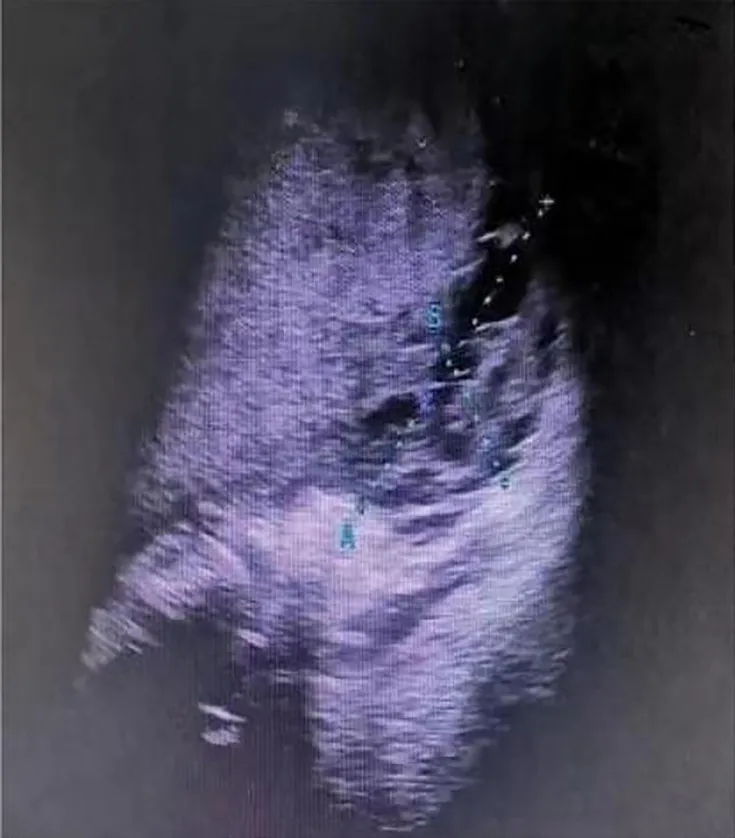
Obstetric ultrasound of the patient before cesarean section.
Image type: radiology (ultrasound)